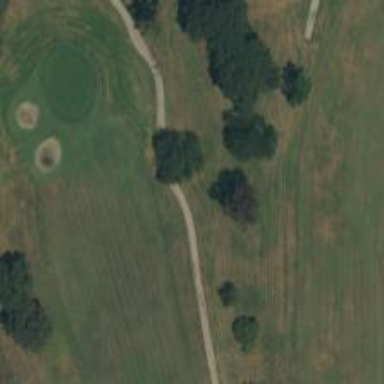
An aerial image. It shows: Path for both roads and golfers.